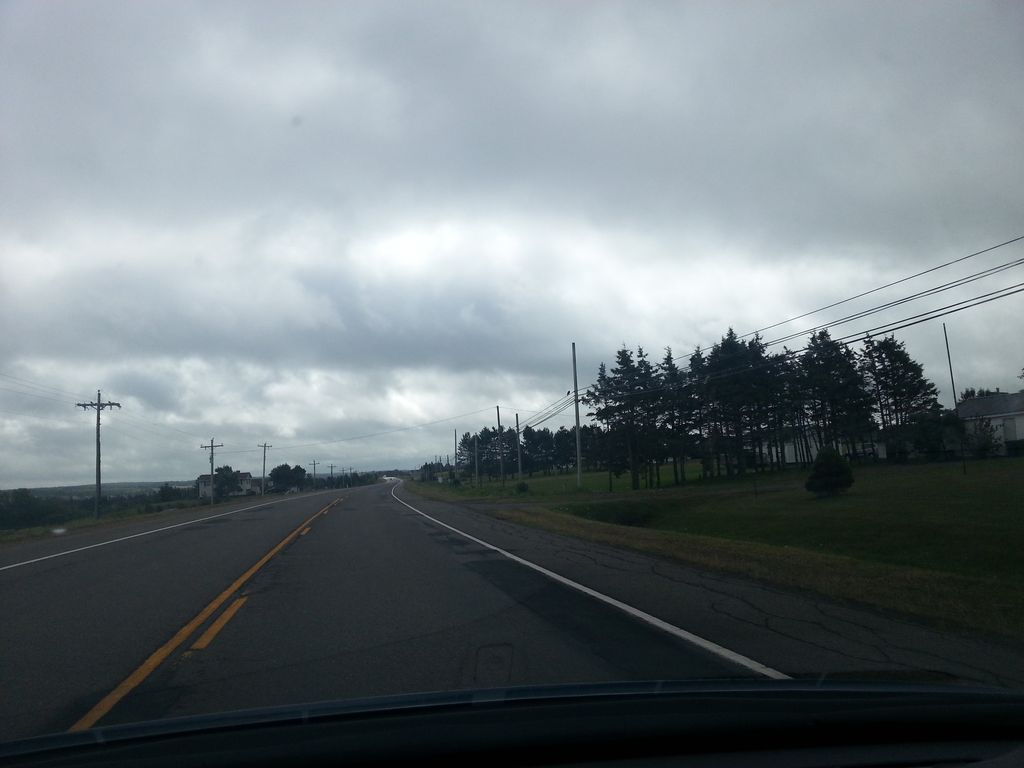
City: charlottetown